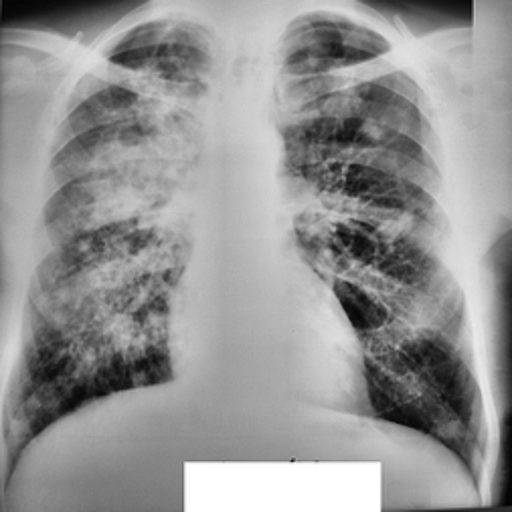
Finding: TUBERCULOSIS